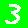
Digit: 3